Brain MRI, t1w sequence, axial 2D slice.
Patient: age 44, sex F, weight 95 kg, height 1.95 m
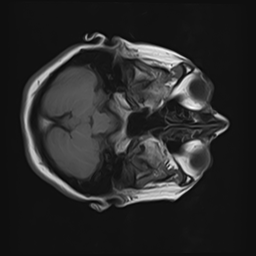